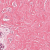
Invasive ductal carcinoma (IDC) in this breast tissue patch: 0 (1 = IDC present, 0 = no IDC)